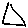
Label: triangle